Question: I can run remote powershell commands from my local machine to a server in a different domain by doing something like this:
'''
Invoke-Command -ComputerName serverName -ScriptBlock {Get-Process} -Credential $credential
'''
However this runs in this default directory for some reason - 'c:\users\username\documents'
My actual situation is little different. I have got a powershell script ('Test.ps1') sitting here:
'''
C:\Data\Shared\Installation
'''
I want to run this script remotely. I tried different things inside the ScriptBlock but it always gives an error. Looks like a syntax issue. For example I tried this:
'Invoke-Command -ComputerName serverName -ScriptBlock {cd "C:\Data\Shared\Installation" ./Test.ps1} -Credential $credential'
but this gives the following error
'''
A positional parameter cannot be found that accepts argument './Test.ps1'.
'''
Just need some help regarding this. Thanks.
Edit

Edit 2
Yes thanks for the comment (which has disappeared now) - putting a semi colon after the path works. Thanks for the help.
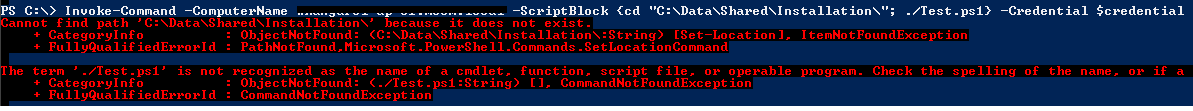
Answer: If you need to run multiple commands in a scriptblock, you need to seperate them using a linebreak OR a semicolon ';'. Try:
'''
Invoke-Command -ComputerName serverName -ScriptBlock {cd "C:\Data\Shared\Installation"; ./Test.ps1} -Credential $credential
'''
Or try this (this isn't a good solution if your script works with relative paths):
'''
Invoke-Command -ComputerName serverName -ScriptBlock {C:\Data\Shared\Installation\Test.ps1} -Credential $credential
'''